Question: I was trying to combine two separate date/time fields into one text box through an expression in SSRS.
My expression is:
'''
=Format(Fields!EarlyShiftStart.Value,"hh:mm tt") & "-" & Format(Fields!LateShiftEnd.Value,"hh:mm tt")
'''
And it looks to be correct in the report:

But I am getting a warning when I preview the report:
> Warning 1 [rsRuntimeErrorInExpression] The Value expression for the
textrun 'Textbox49.Paragraphs[0].TextRuns[0]' contains an error: Input
string was not in a correct format
Not sure why this warning occurs, as it looks to be correct. Thoughts?
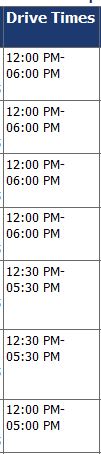
Answer: I am not sure about it but there is seems to be the wrong input string getting from the database. My best guess is that there are 2 reasons in your case this was happening
1) Some where in your data might present the 'null' value.
If you want to avoid the warning I will suggest to you that use the expression as,
'''
=Format(IIF(IsNothing(Fields!EarlyShiftStart.Value),"00:00",Fields!EarlyShiftStart.Value),"hh:mm tt") & "-" & Format(IIF(IsNothing(Fields!LateShiftEnd.Value),"00:00",Fields!LateShiftEnd.Value),"hh:mm tt")
'''
This will filter out the incoming 'NULL' values.
2) You are concatenating the two values with '-' so that could be the reason as you are formatting both your values as 'Time' and then concatenating with 'string' value. So try to change your expression as,
'''
=CStr(Format(Fields!EarlyShiftStart.Value,"hh:mm tt")) & "-" & CStr(Format(Fields!LateShiftEnd.Value,"hh:mm tt"))
'''
This will force convert your time values to the string and then con-cat them.
I would also suggest you to look at your incoming values if all values are in the correct format. So you can make changes in your expression accordingly.